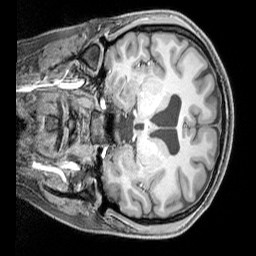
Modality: T1w
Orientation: coronal
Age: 19
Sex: female
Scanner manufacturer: siemens
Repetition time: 2.3 s
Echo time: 0.00226 s